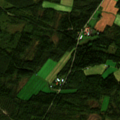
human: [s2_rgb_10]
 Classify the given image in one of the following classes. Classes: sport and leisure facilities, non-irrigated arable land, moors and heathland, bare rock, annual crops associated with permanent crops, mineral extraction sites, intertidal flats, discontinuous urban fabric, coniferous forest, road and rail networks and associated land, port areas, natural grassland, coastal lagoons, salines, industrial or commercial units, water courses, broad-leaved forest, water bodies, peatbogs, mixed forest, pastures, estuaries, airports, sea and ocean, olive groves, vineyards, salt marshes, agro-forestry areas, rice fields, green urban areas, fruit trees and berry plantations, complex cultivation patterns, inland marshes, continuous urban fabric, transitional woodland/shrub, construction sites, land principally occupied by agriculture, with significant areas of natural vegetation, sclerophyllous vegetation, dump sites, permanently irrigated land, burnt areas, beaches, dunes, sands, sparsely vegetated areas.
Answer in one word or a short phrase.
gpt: coniferous forest, transitional woodland/shrub, peatbogs